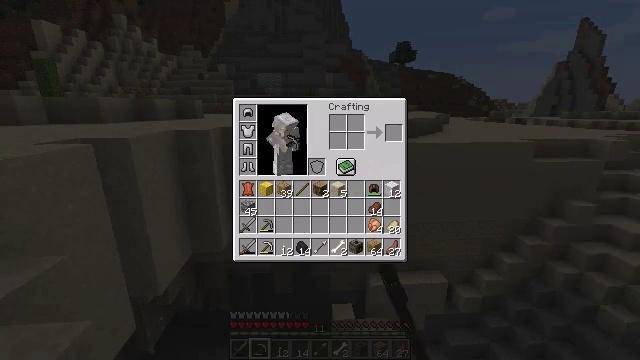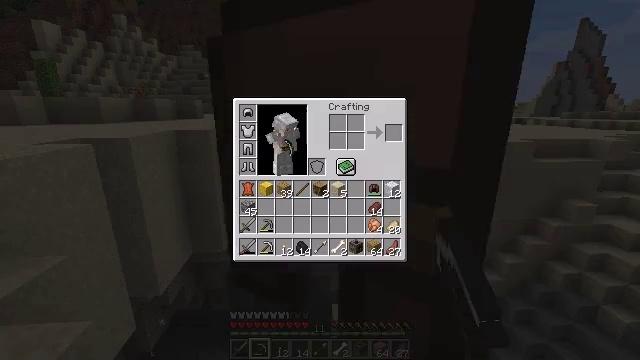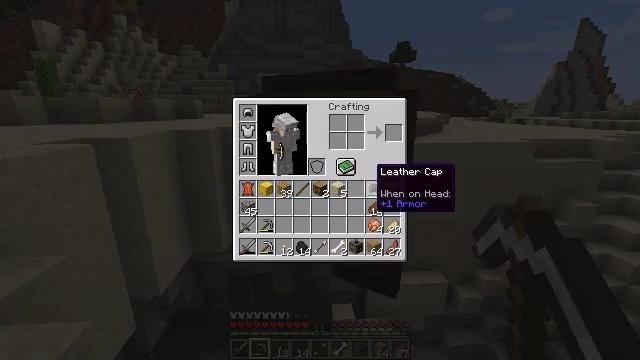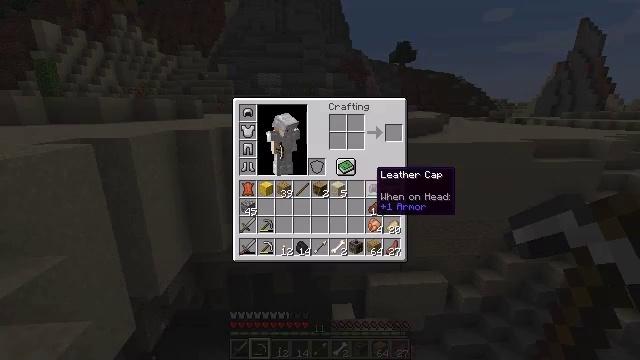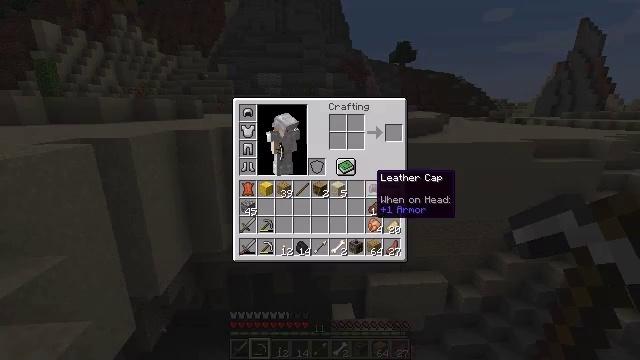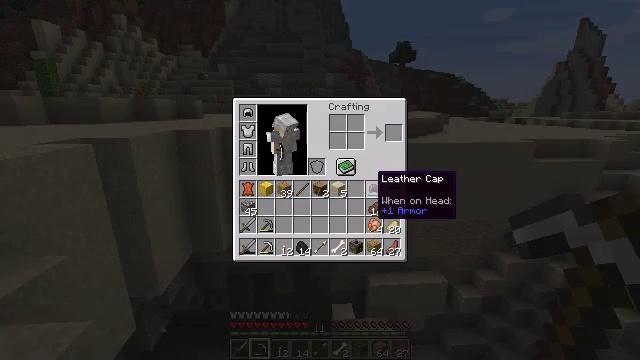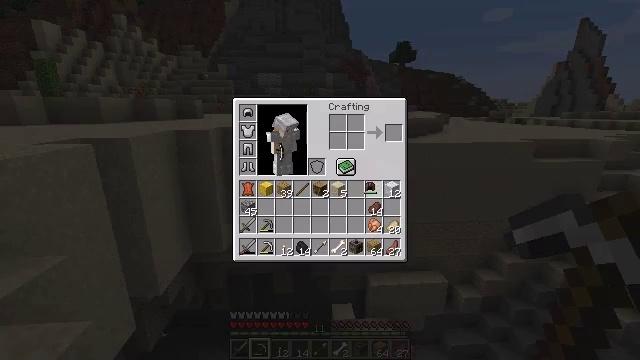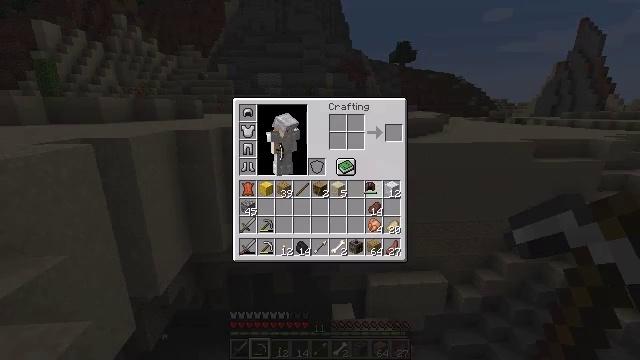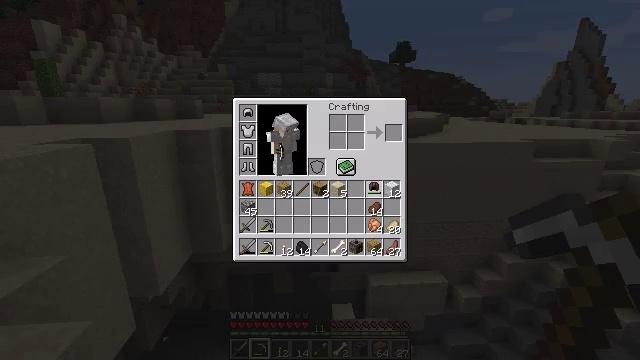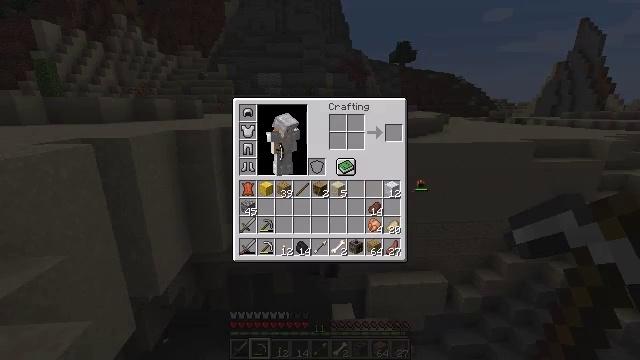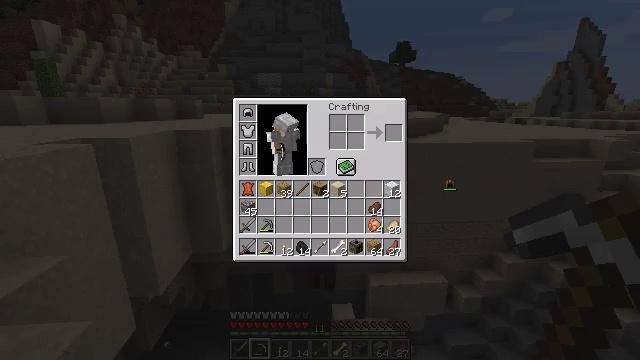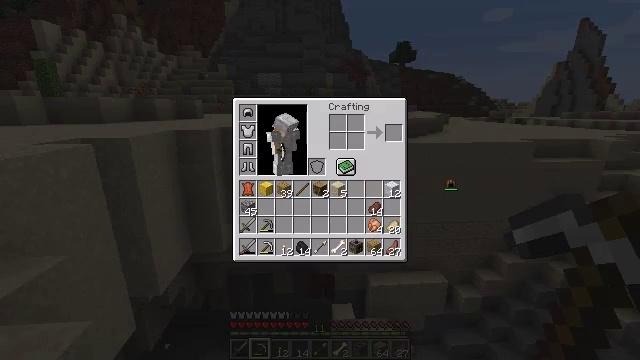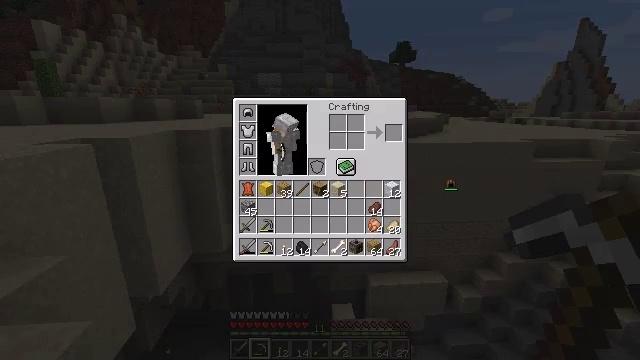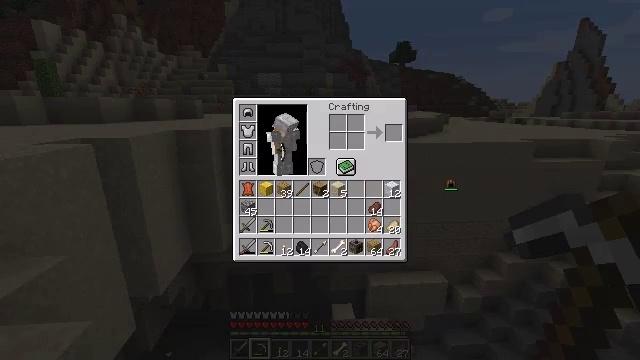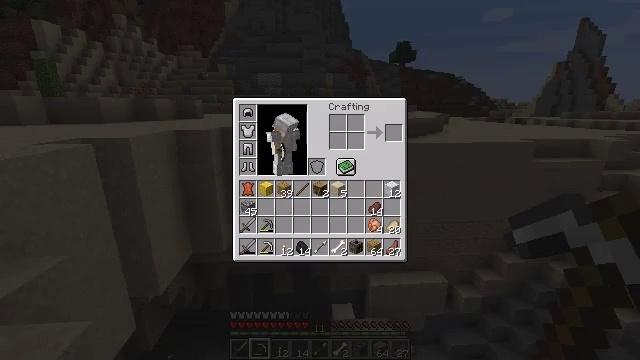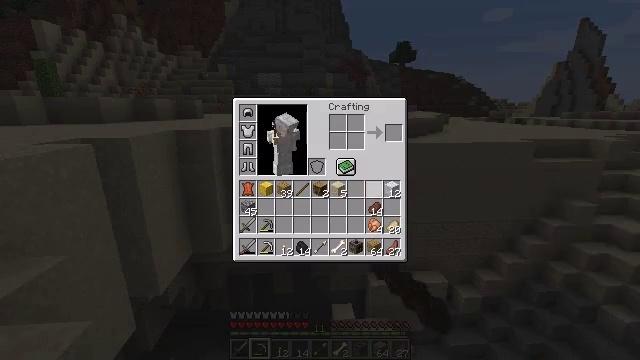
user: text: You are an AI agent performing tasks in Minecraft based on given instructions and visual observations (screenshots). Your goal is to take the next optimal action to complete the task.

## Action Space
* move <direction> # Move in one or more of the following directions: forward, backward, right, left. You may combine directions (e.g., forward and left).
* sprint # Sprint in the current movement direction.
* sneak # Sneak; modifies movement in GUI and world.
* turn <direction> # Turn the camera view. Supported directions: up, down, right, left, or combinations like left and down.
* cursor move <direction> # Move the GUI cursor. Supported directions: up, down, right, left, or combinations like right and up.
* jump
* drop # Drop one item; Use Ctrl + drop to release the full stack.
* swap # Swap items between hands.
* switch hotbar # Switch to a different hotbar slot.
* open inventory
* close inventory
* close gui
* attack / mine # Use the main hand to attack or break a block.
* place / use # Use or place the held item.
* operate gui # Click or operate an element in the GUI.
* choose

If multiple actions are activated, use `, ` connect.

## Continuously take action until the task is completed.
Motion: motion action
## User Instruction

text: Drop a leather helmet.
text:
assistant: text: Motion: open gui
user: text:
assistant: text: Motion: no_op
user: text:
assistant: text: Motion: no_op
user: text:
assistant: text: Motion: no_op
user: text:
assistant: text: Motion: no_op
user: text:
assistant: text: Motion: operate gui
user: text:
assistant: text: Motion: operate gui
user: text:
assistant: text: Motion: operate gui
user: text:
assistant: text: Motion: cursor move right
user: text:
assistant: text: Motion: cursor move right
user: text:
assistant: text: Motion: operate gui
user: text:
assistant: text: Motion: operate gui
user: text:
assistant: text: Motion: operate gui
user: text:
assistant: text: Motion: cursor move left
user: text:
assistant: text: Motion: cursor move left and down
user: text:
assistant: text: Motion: cursor move left
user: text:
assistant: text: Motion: cursor move left
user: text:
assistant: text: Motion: no_op
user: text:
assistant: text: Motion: no_op